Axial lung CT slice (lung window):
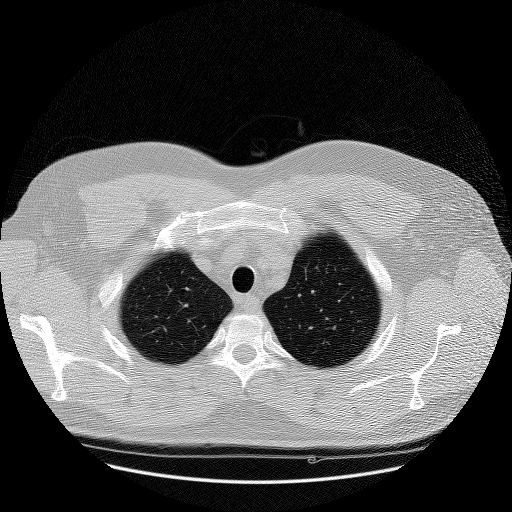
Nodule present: no